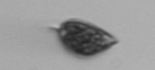
Label: Prorocentrum_triestinum